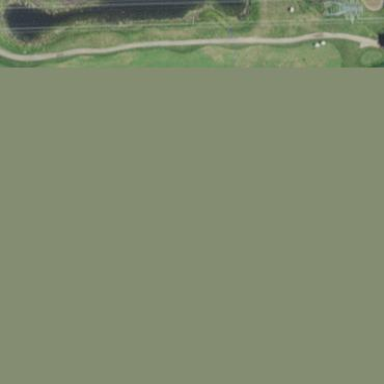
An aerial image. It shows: Grassy area designated as golf fairway.